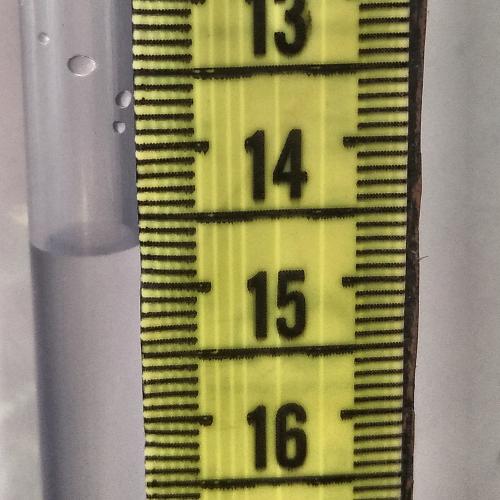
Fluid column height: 14.7 cm